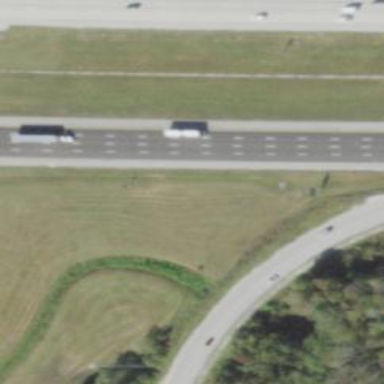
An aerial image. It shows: Asphalt motorway.